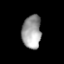
Tissue: lung
Cell type: Epithelial cells
Senescence score: 0.2041
Nuclear area (px): 623
Mean DAPI intensity: 159.454